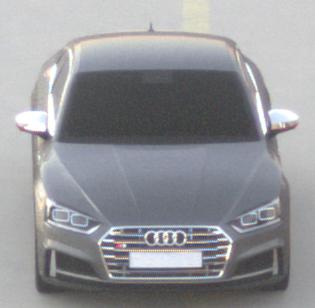
Make: Audi
Model: S5 Sportback
Detailed model: 8T Facelift
Model produced from: 2011
Model produced until: 2016
Doors: 5
Color: gray
Road condition: dry road
Daytime: sunrise or sunset
Contrast: low contrast